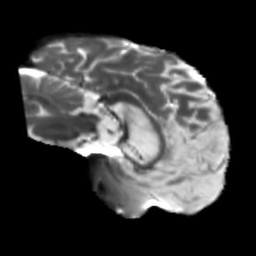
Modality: T2w
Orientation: sagittal
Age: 56
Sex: male
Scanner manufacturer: siemens
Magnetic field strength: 3 T
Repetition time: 5.25 s
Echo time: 0.08 s